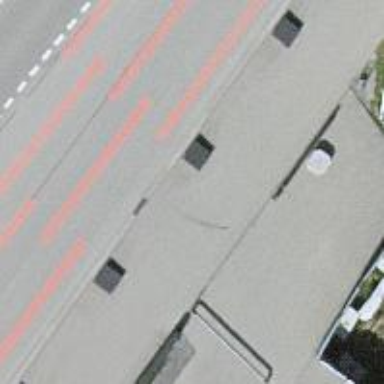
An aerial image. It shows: Sidewalk.